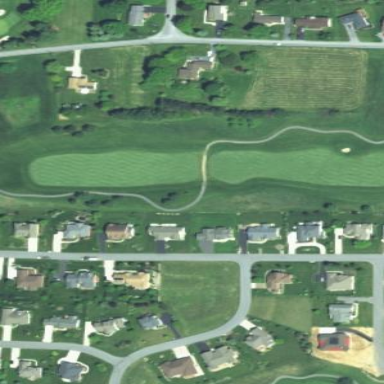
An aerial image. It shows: Rough area in golf course.